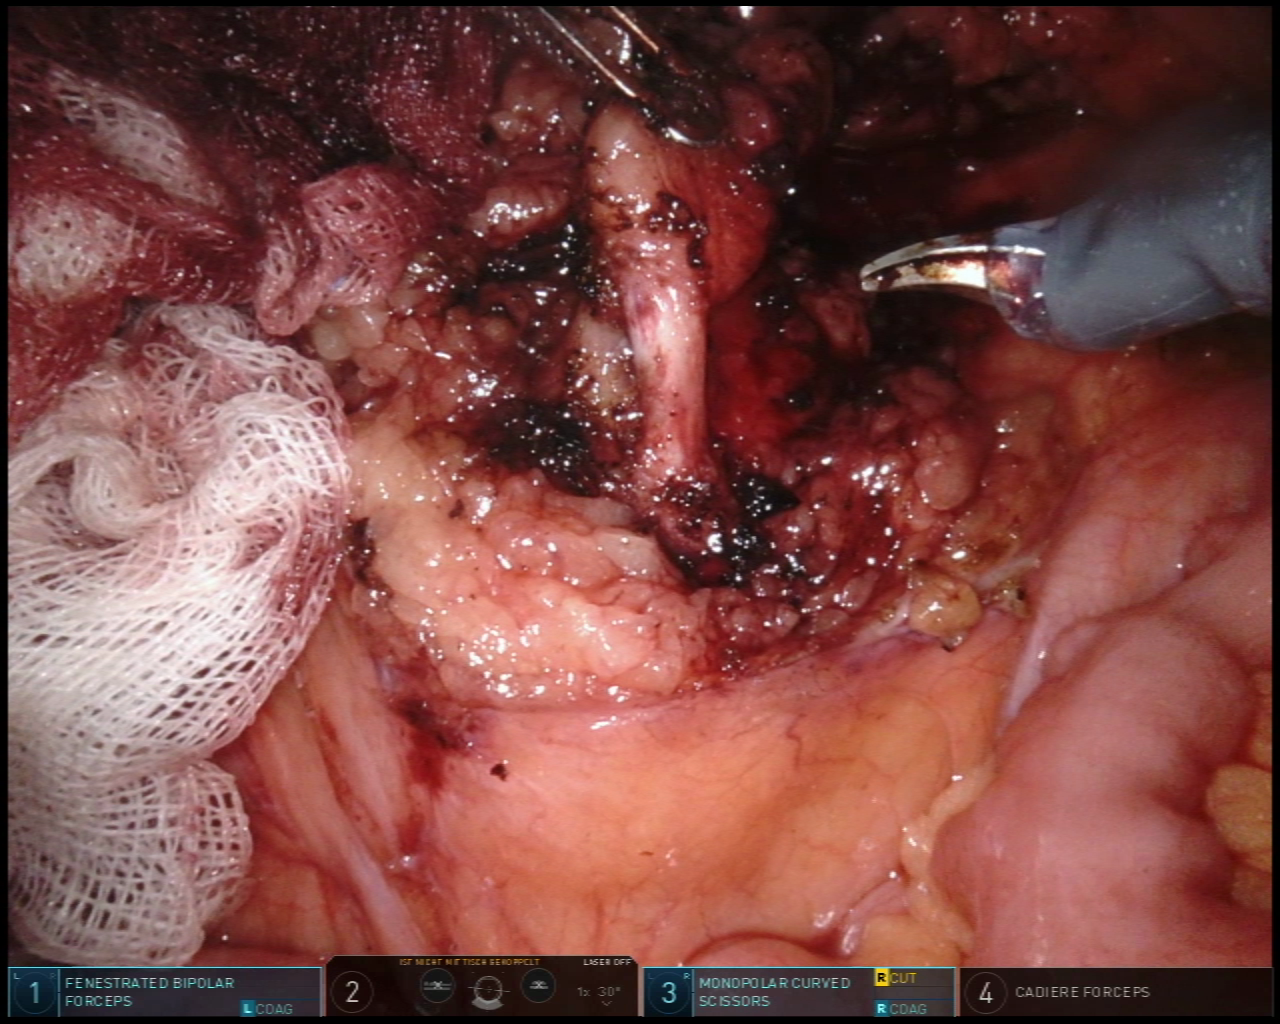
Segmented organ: inferior_mesenteric_artery
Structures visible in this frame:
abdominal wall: no
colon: no
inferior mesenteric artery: yes
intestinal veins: no
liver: no
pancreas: no
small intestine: yes
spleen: no
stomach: no
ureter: no
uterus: no
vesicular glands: no